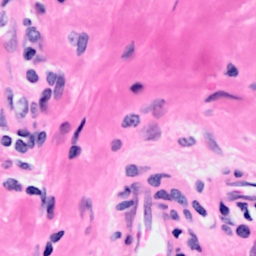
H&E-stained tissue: Breast